【题型】选择题　【知识点】立体几何　【难度】easy
如图, 在底面半径和高均为 $\sqrt{2}$ 的圆锥中, $AB$, $CD$ 是底面圆 $O$ 的两条互相垂直的直径, $E$ 是母线 $PB$ 的中点. 已知过 $CD$ 与 $E$ 的平面与圆锥侧面的交线是以 $E$ 为顶点的抛物线的一部分, 则该抛物线的焦点到圆锥顶点 $P$ 的距离等于

A. $\frac{1}{2}$ \hfill
B. $1$ \hfill
C. $\frac{\sqrt{10}}{4}$ \hfill
D. $\frac{\sqrt{5}}{2}$
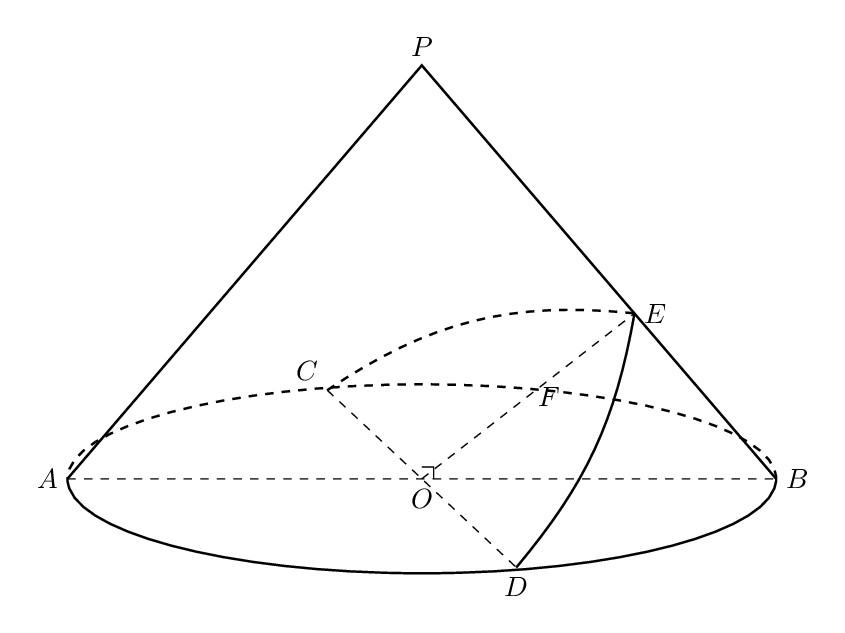
【解答】
【答案】D

【详解】如图所示,

过点 $E$ 作 $EH \perp AB$, 垂足为 $H$.

$\because E$ 是母线 $PB$ 的中点, 圆锥的底面半径和高均为 $\sqrt{2}$,

$\therefore OH = EH = \frac{\sqrt{2}}{2}$.

$\therefore OE = 1$.

在平面 $CED$ 内建立直角坐标系如图.

设抛物线的方程为 $y^2 = 2px$ $(p > 0)$, $F$ 为抛物线的焦点.

$C(1, \sqrt{2})$,
$\therefore 2 = 2p \cdot 1$.

解得 $p = 1$, $F\left(\frac{1}{2}, 0\right)$.

即 $EF = \frac{1}{2}$,

$\because PB = 2$, $PE = 1$,

$\therefore$ 该抛物线的焦点到圆锥顶点 $P$ 的距离为 $\sqrt{PE^2 + EF^2} = \frac{\sqrt{5}}{2}$.

故选：D.

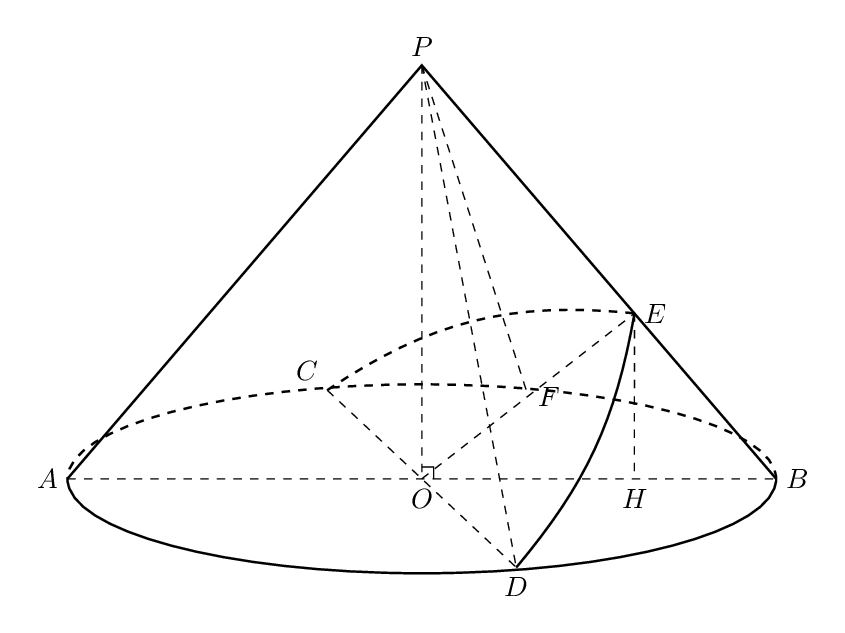
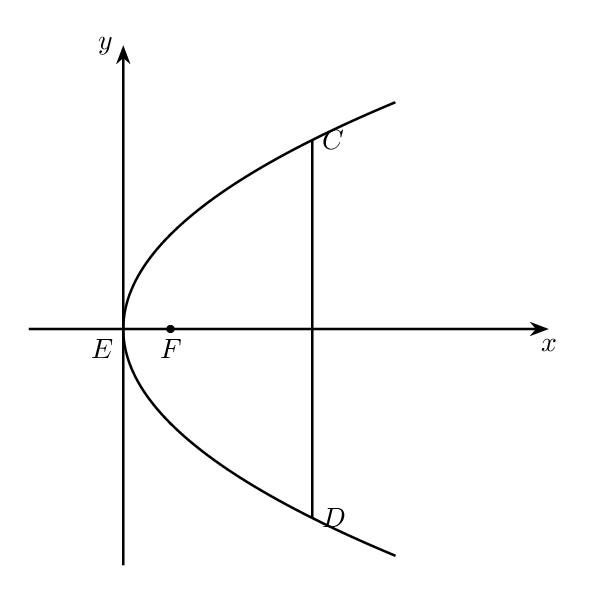